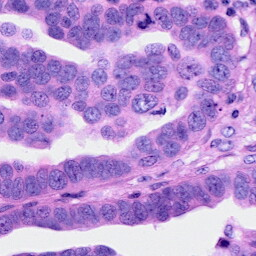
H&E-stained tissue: Ovarian